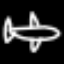
Label: airplane